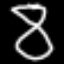
Label: hourglass